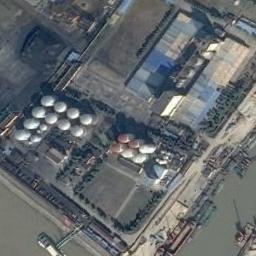
Label: storage tanks